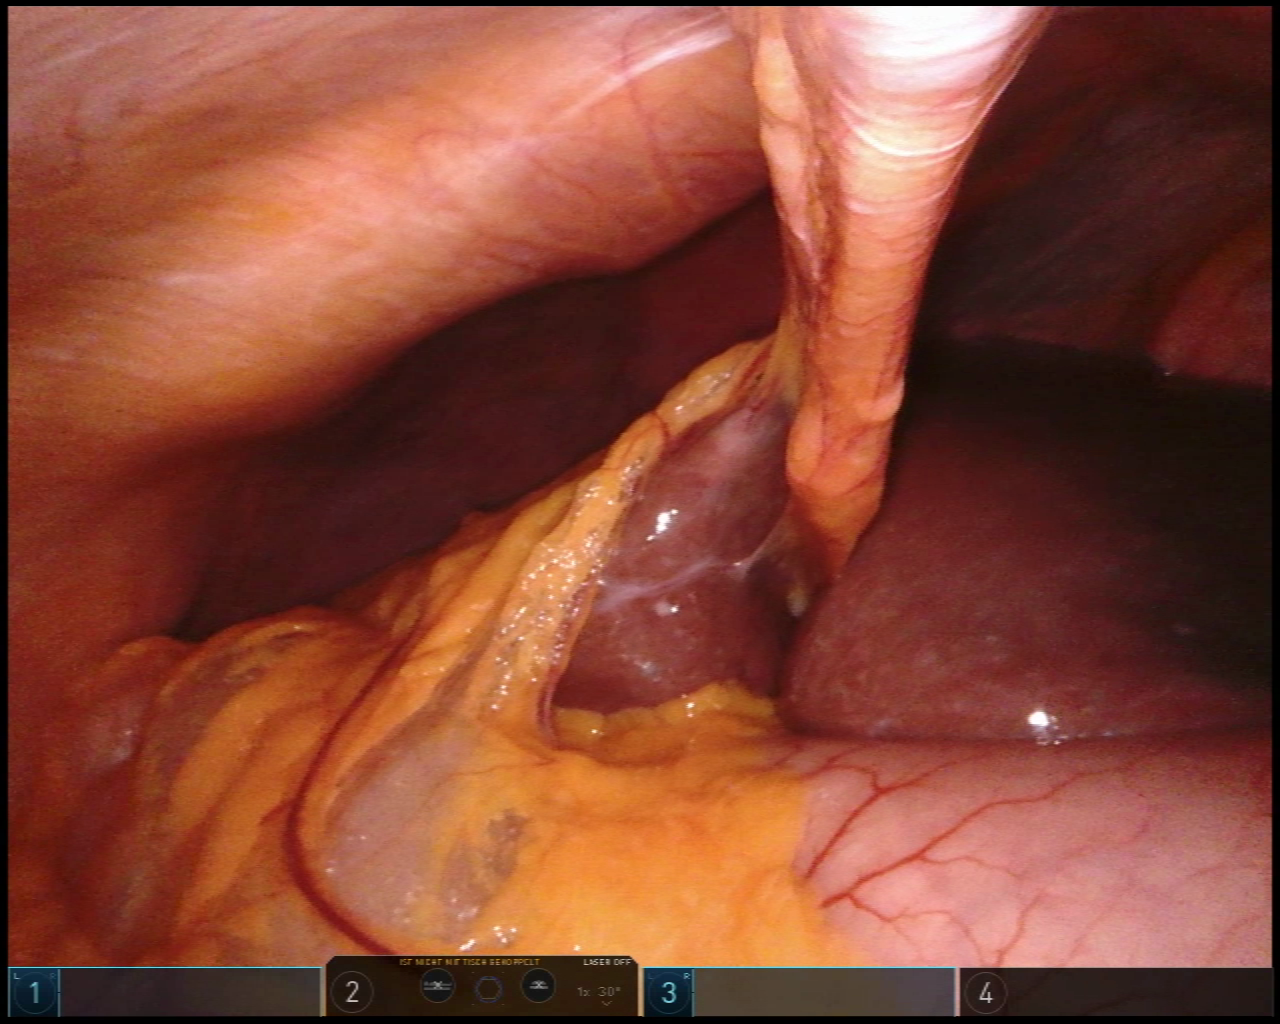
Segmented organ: stomach
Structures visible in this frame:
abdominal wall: yes
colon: no
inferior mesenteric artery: no
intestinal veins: no
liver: yes
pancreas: no
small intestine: no
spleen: no
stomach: yes
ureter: no
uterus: no
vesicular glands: no